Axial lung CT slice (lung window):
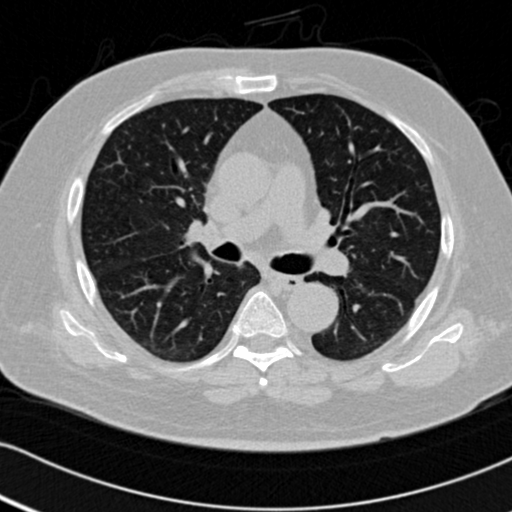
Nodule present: no